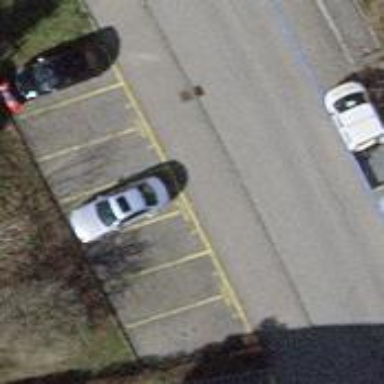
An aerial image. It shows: Parking available on the street side.